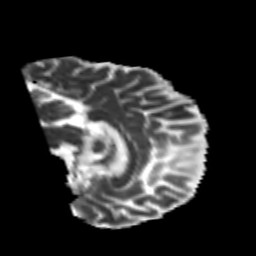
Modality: MD
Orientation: sagittal
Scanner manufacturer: siemens
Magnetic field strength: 3 T
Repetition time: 6.8 s
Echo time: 0.093 s